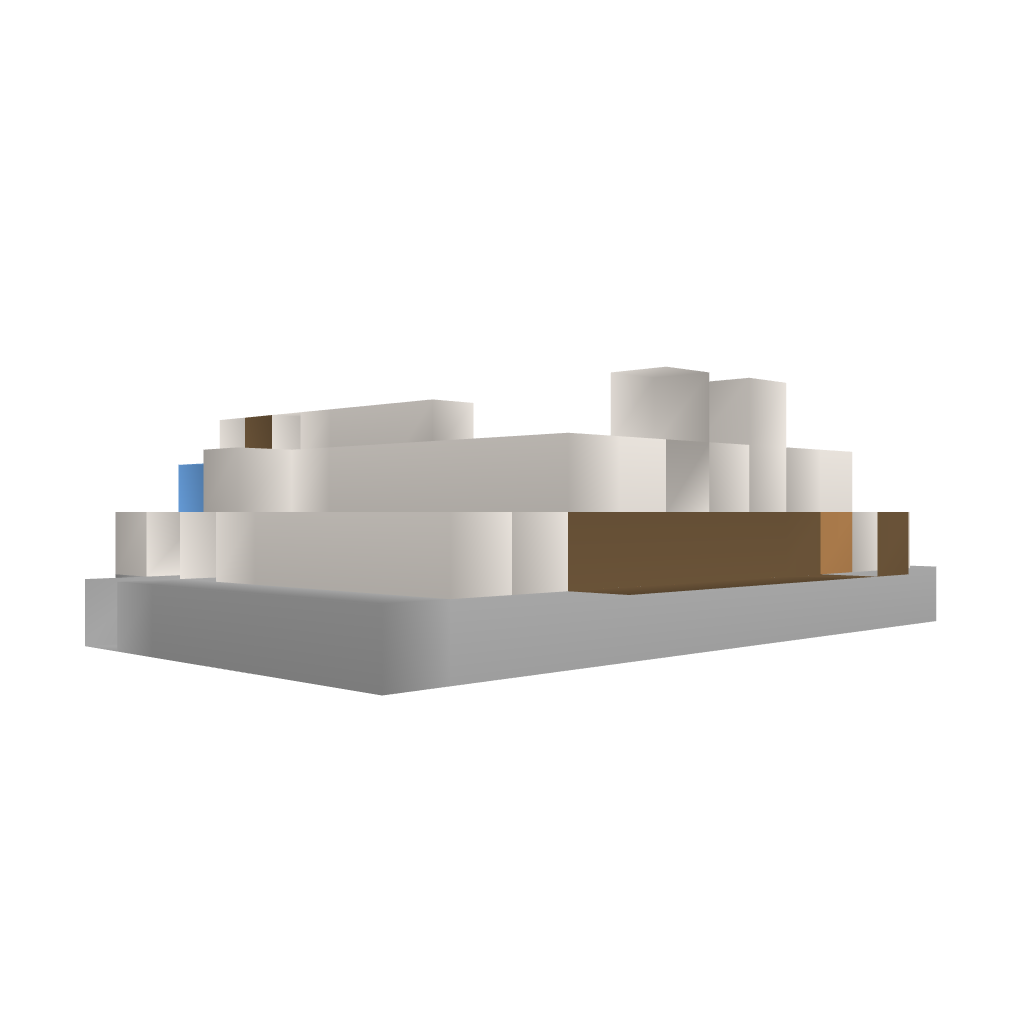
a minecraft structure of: Jet Fighter